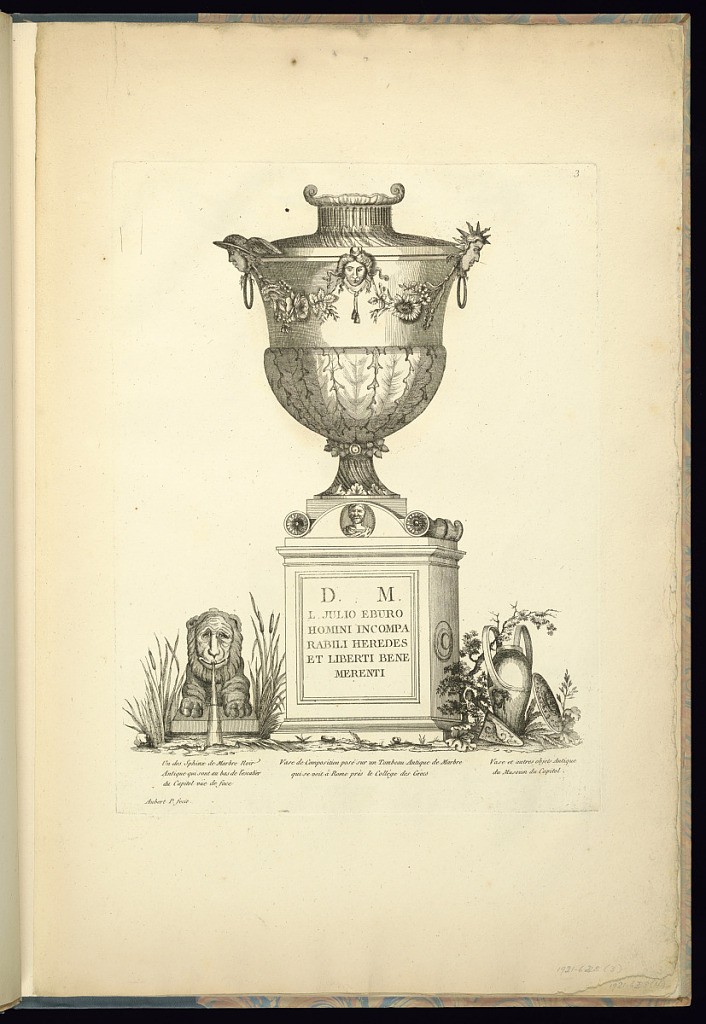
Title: Vase After the Antique
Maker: Aubert Henri Joseph A. Parent, French, 1753–1835
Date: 1789-1792
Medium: Etching and engraving on paper
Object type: Print
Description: Vase with mascaron pulls of Mercury (at left with a winged helmet), Diana (in the center with a crescent moon), and Apollo (at right with a sun diadem).  vase upon a pedestal flanked by a small sphynx on the left and a smaller vase with other objects on the right. The vase is decorated with floral garland and acanthus leaf ornamentation and is elevated on a plinth bearing the words: D. M. / L. JULIO EBURO / HOMINI INCOMPA / RABILI HEREDES / ET LIBERTI BENE / MERENTI. To the left of the plinth is small sphinx fountain; to the right of the plinth is a two-handled amphora, a shield, and an ornamented weapon. The objects are placed amidst shrubbery. Although the printed descriptions provide locations for Parent's study of antiquities, the compositional arrangement is imagined. The plate is signed and numbered.